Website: lowes
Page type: cart
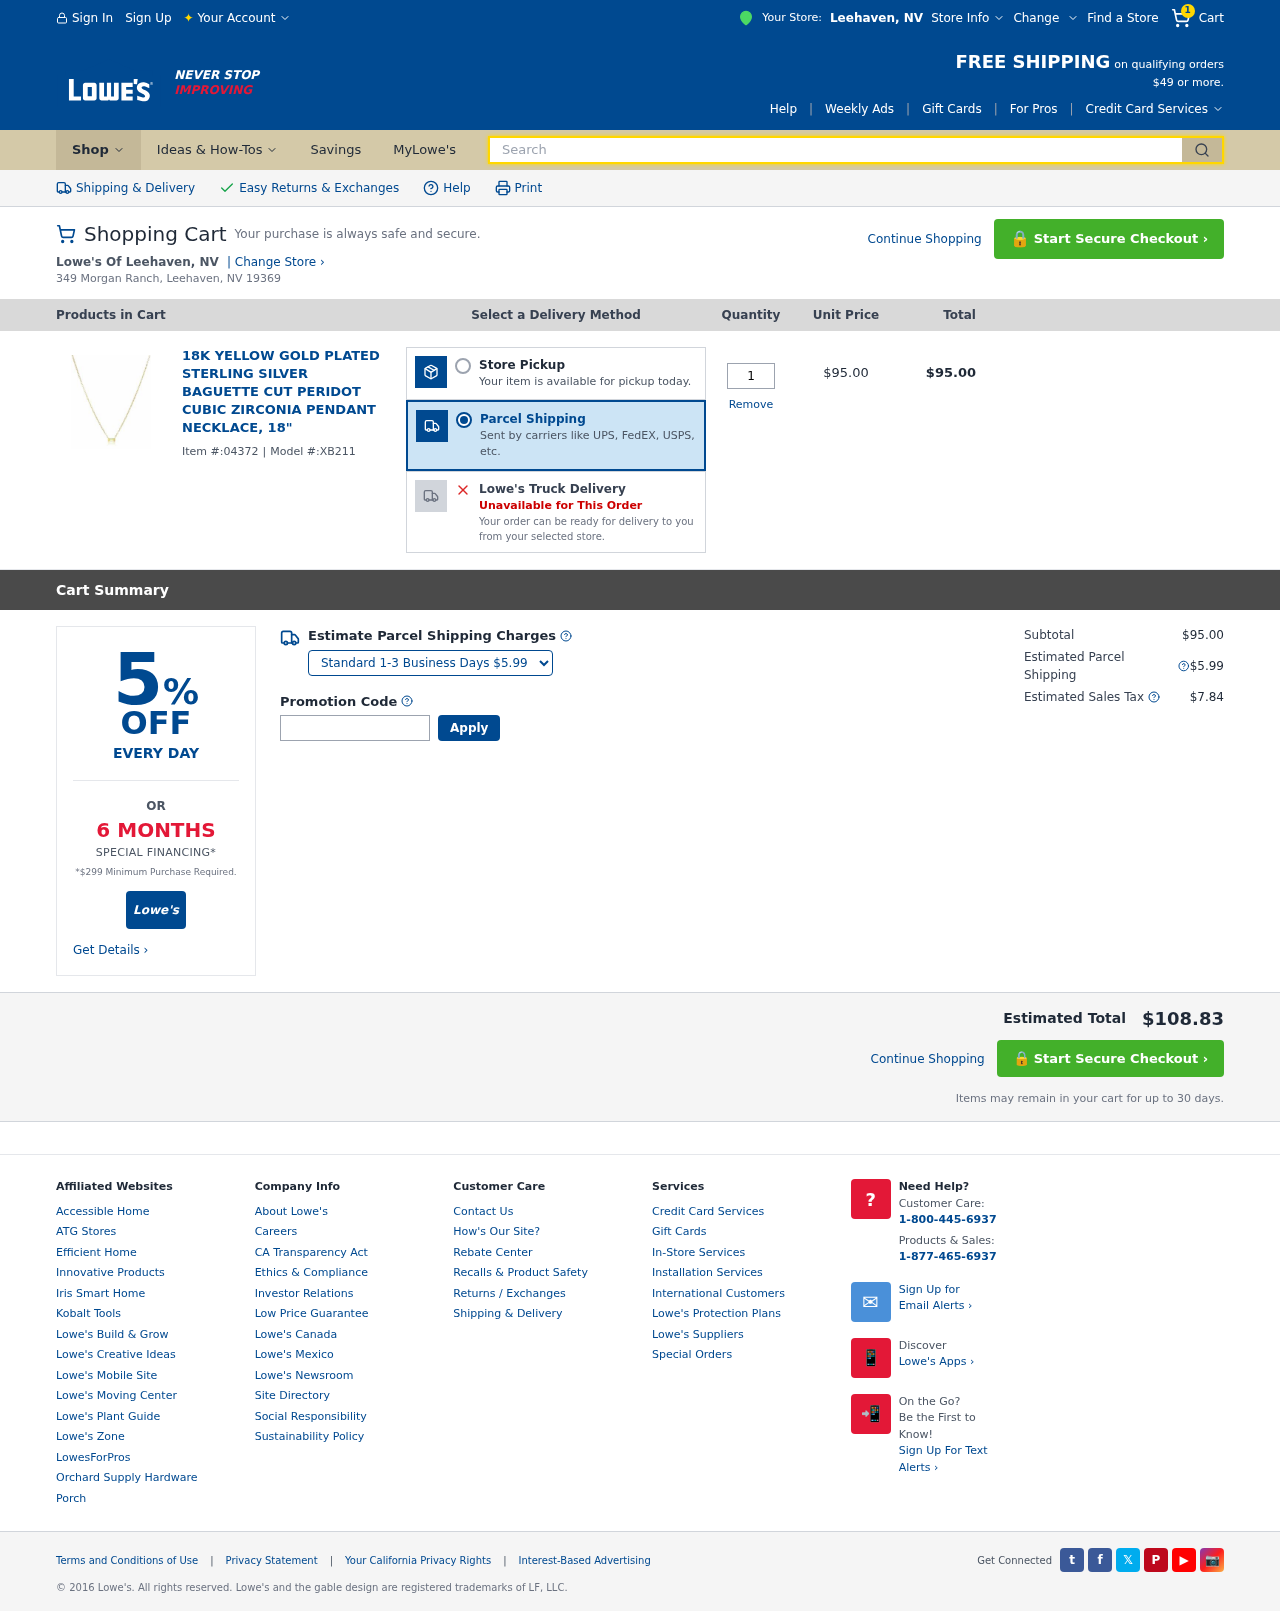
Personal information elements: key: PII_CITY
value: Leehaven
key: PII_STATE_ABBR
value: NV
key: PII_STREET
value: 349 Morgan Ranch
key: PII_CITY_STATE_ZIP
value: Leehaven, NV 19369
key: PII_PROMO_CODE
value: VIP9667
Product elements: key: PRODUCT1_NAME
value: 18K Yellow Gold Plated Sterling Silver Baguette Cut Peridot Cubic Zirconia Pendant Necklace, 18"
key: PRODUCT1_PRICE
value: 95
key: PRODUCT1_QUANTITY
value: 1
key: PRODUCT1_ITEM_ID
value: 04372
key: PRODUCT1_MODEL_ID
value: XB211
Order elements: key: ORDER_NUM_ITEMS
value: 1
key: ORDER_ITEM_TOTAL
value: $95.00
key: ORDER_SUBTOTAL
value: $95.00
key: ORDER_SHIPPING_COST
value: $5.99
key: ORDER_TAX
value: $7.84
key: ORDER_TOTAL
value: $108.83
Search elements: key: HEADER_SEARCH
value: Search